A scalogram of one vibration snapshot from a rotating bearing is shown, computed with a continuous wavelet transform. Determine the bearing's health state. Answer with exactly one of: normal, inner_race, outer_race, ball.
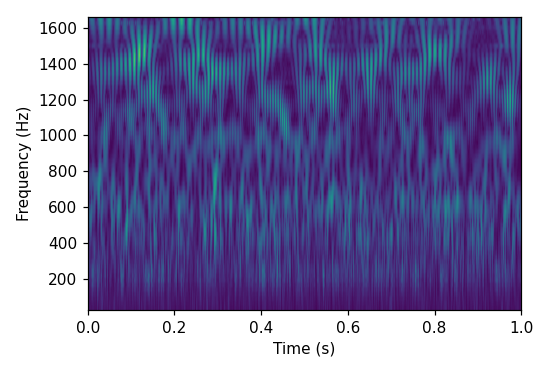
Answer: outer_race